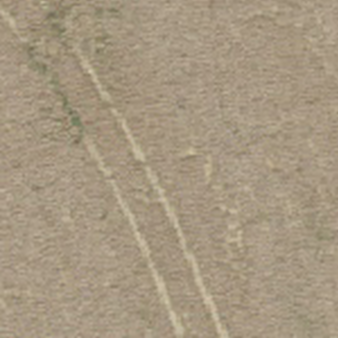
Label: other